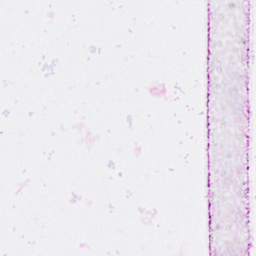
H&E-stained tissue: Breast